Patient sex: M
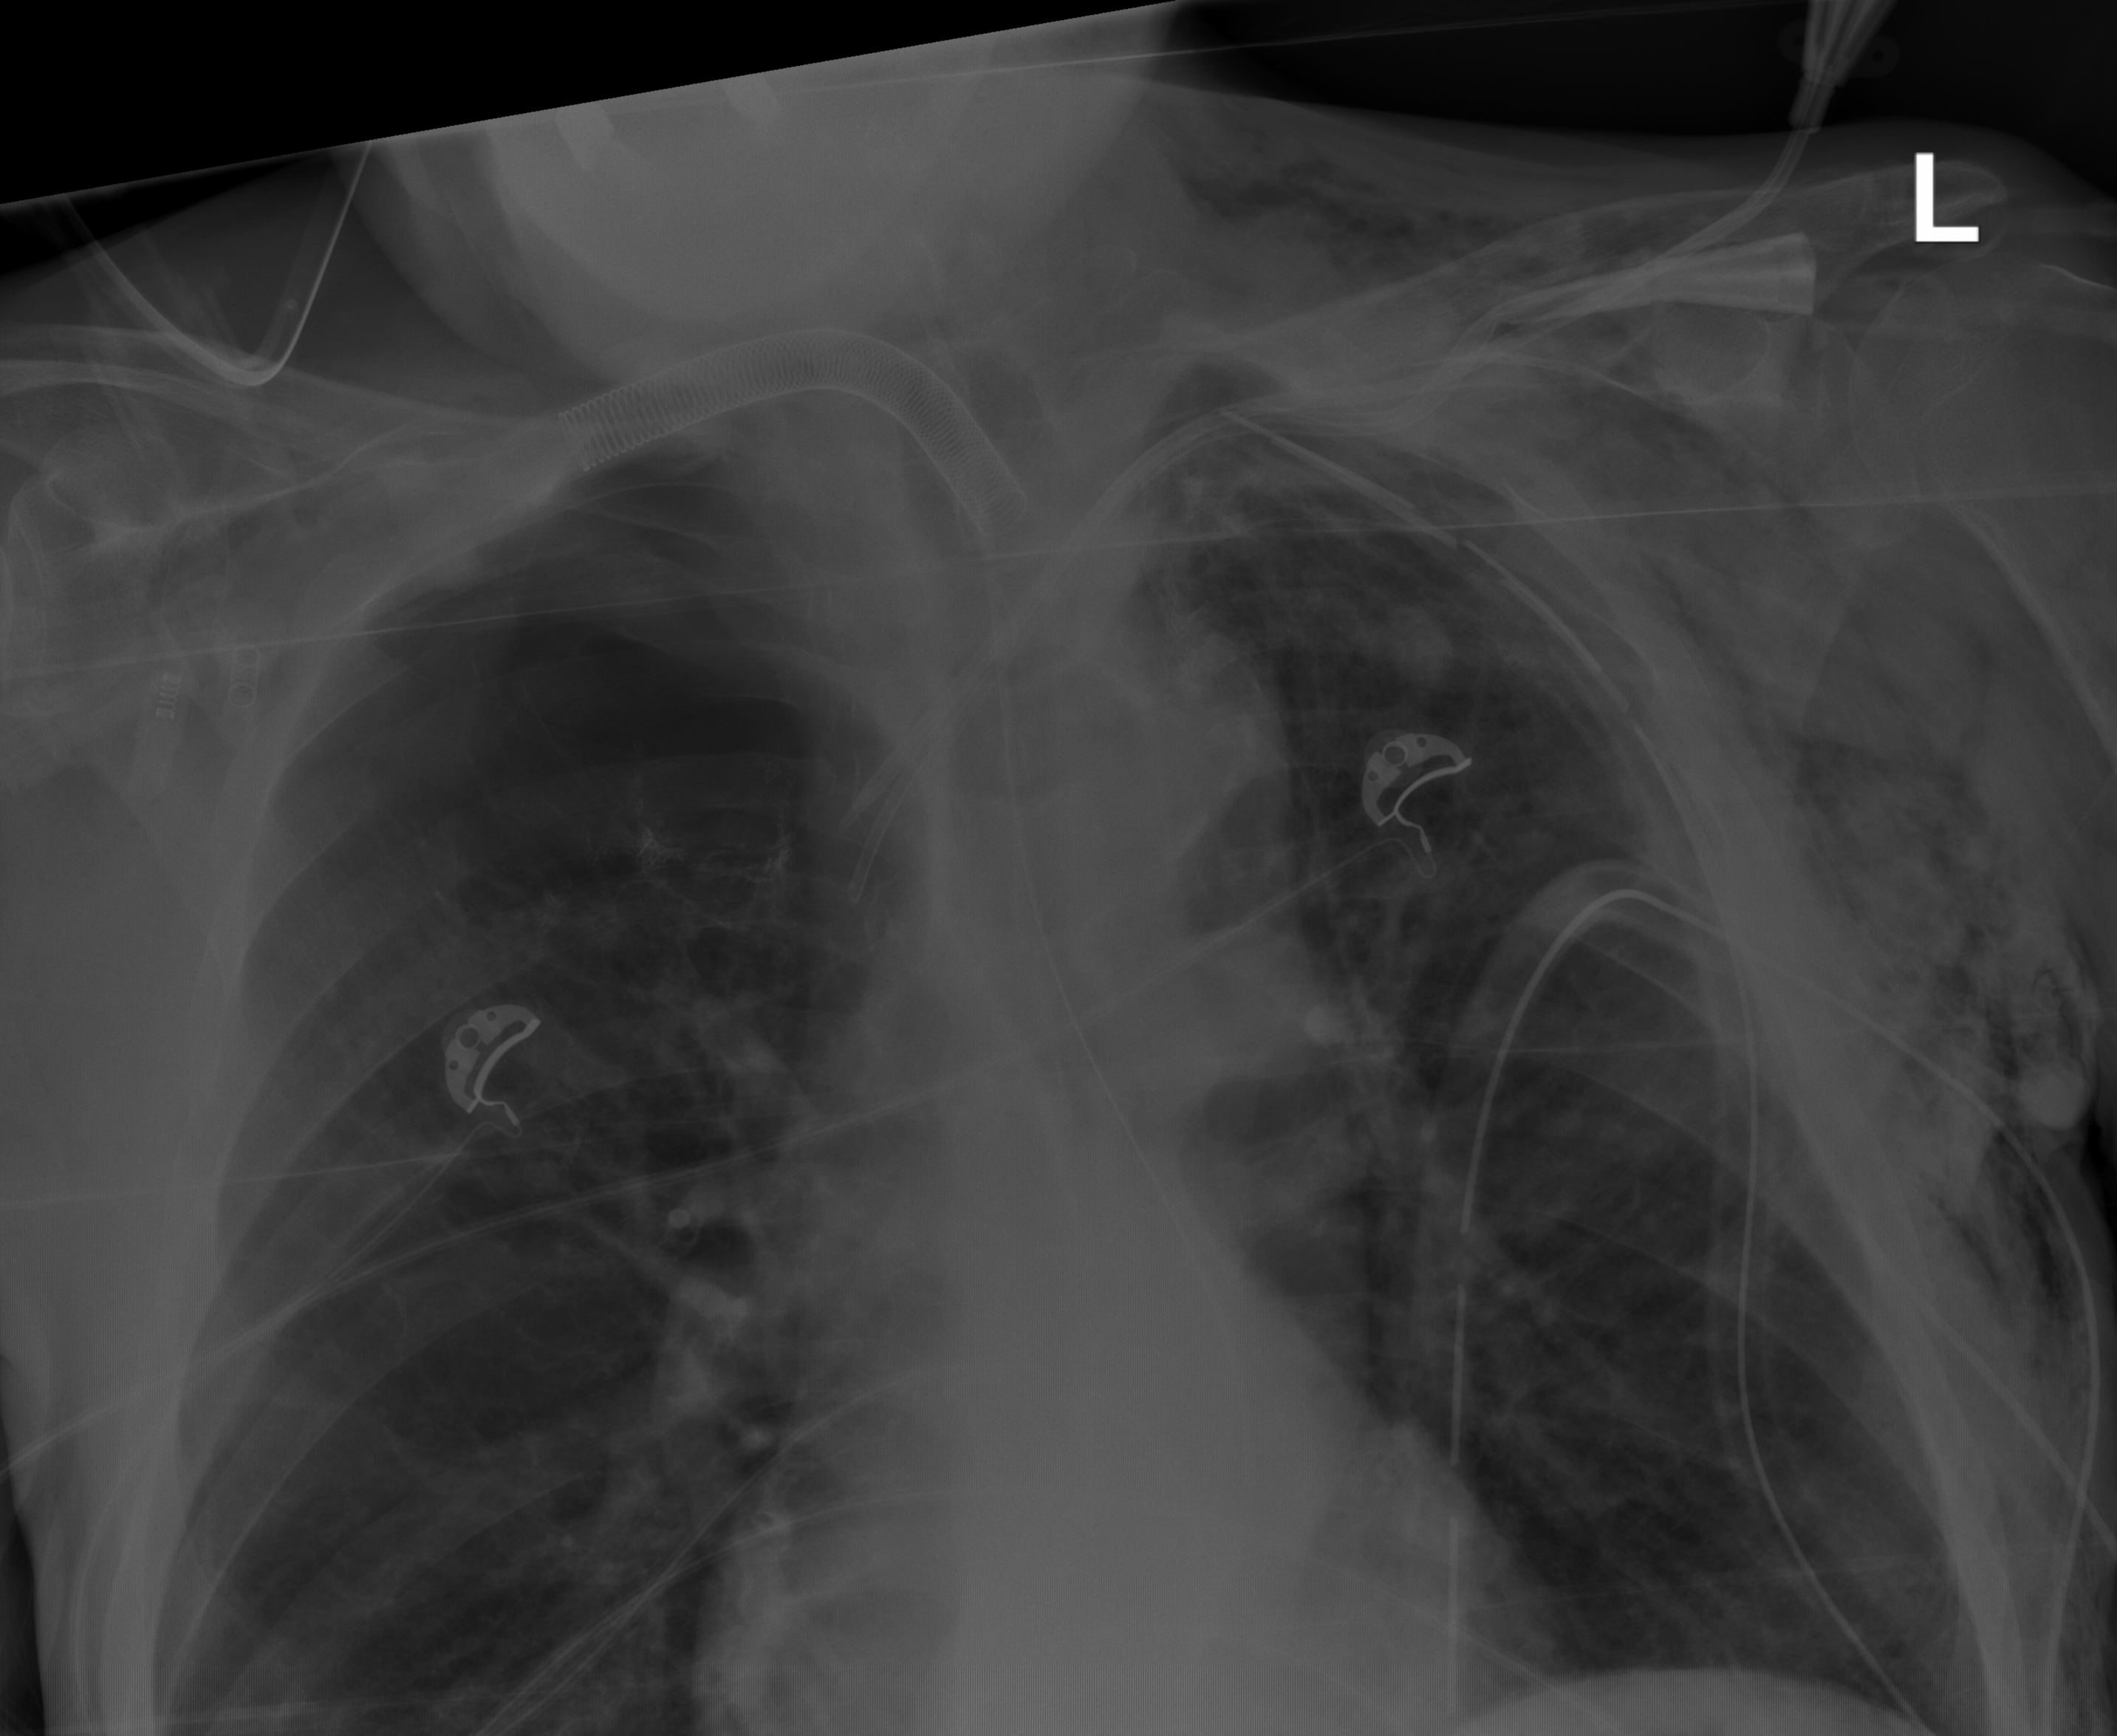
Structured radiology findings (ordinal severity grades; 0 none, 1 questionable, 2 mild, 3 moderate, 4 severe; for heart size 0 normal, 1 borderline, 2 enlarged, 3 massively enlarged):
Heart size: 0
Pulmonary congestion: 0
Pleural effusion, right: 0
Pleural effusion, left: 0
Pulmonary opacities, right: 0
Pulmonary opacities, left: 0
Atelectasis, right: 0
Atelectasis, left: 0